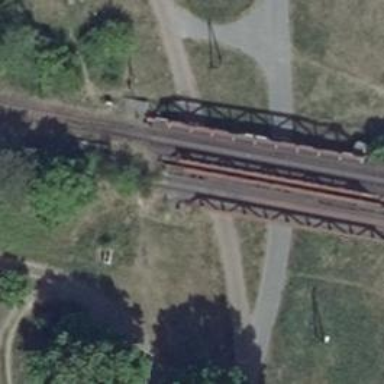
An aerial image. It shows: Abandoned railway.